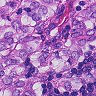
Metastatic tissue present: yes